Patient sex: F
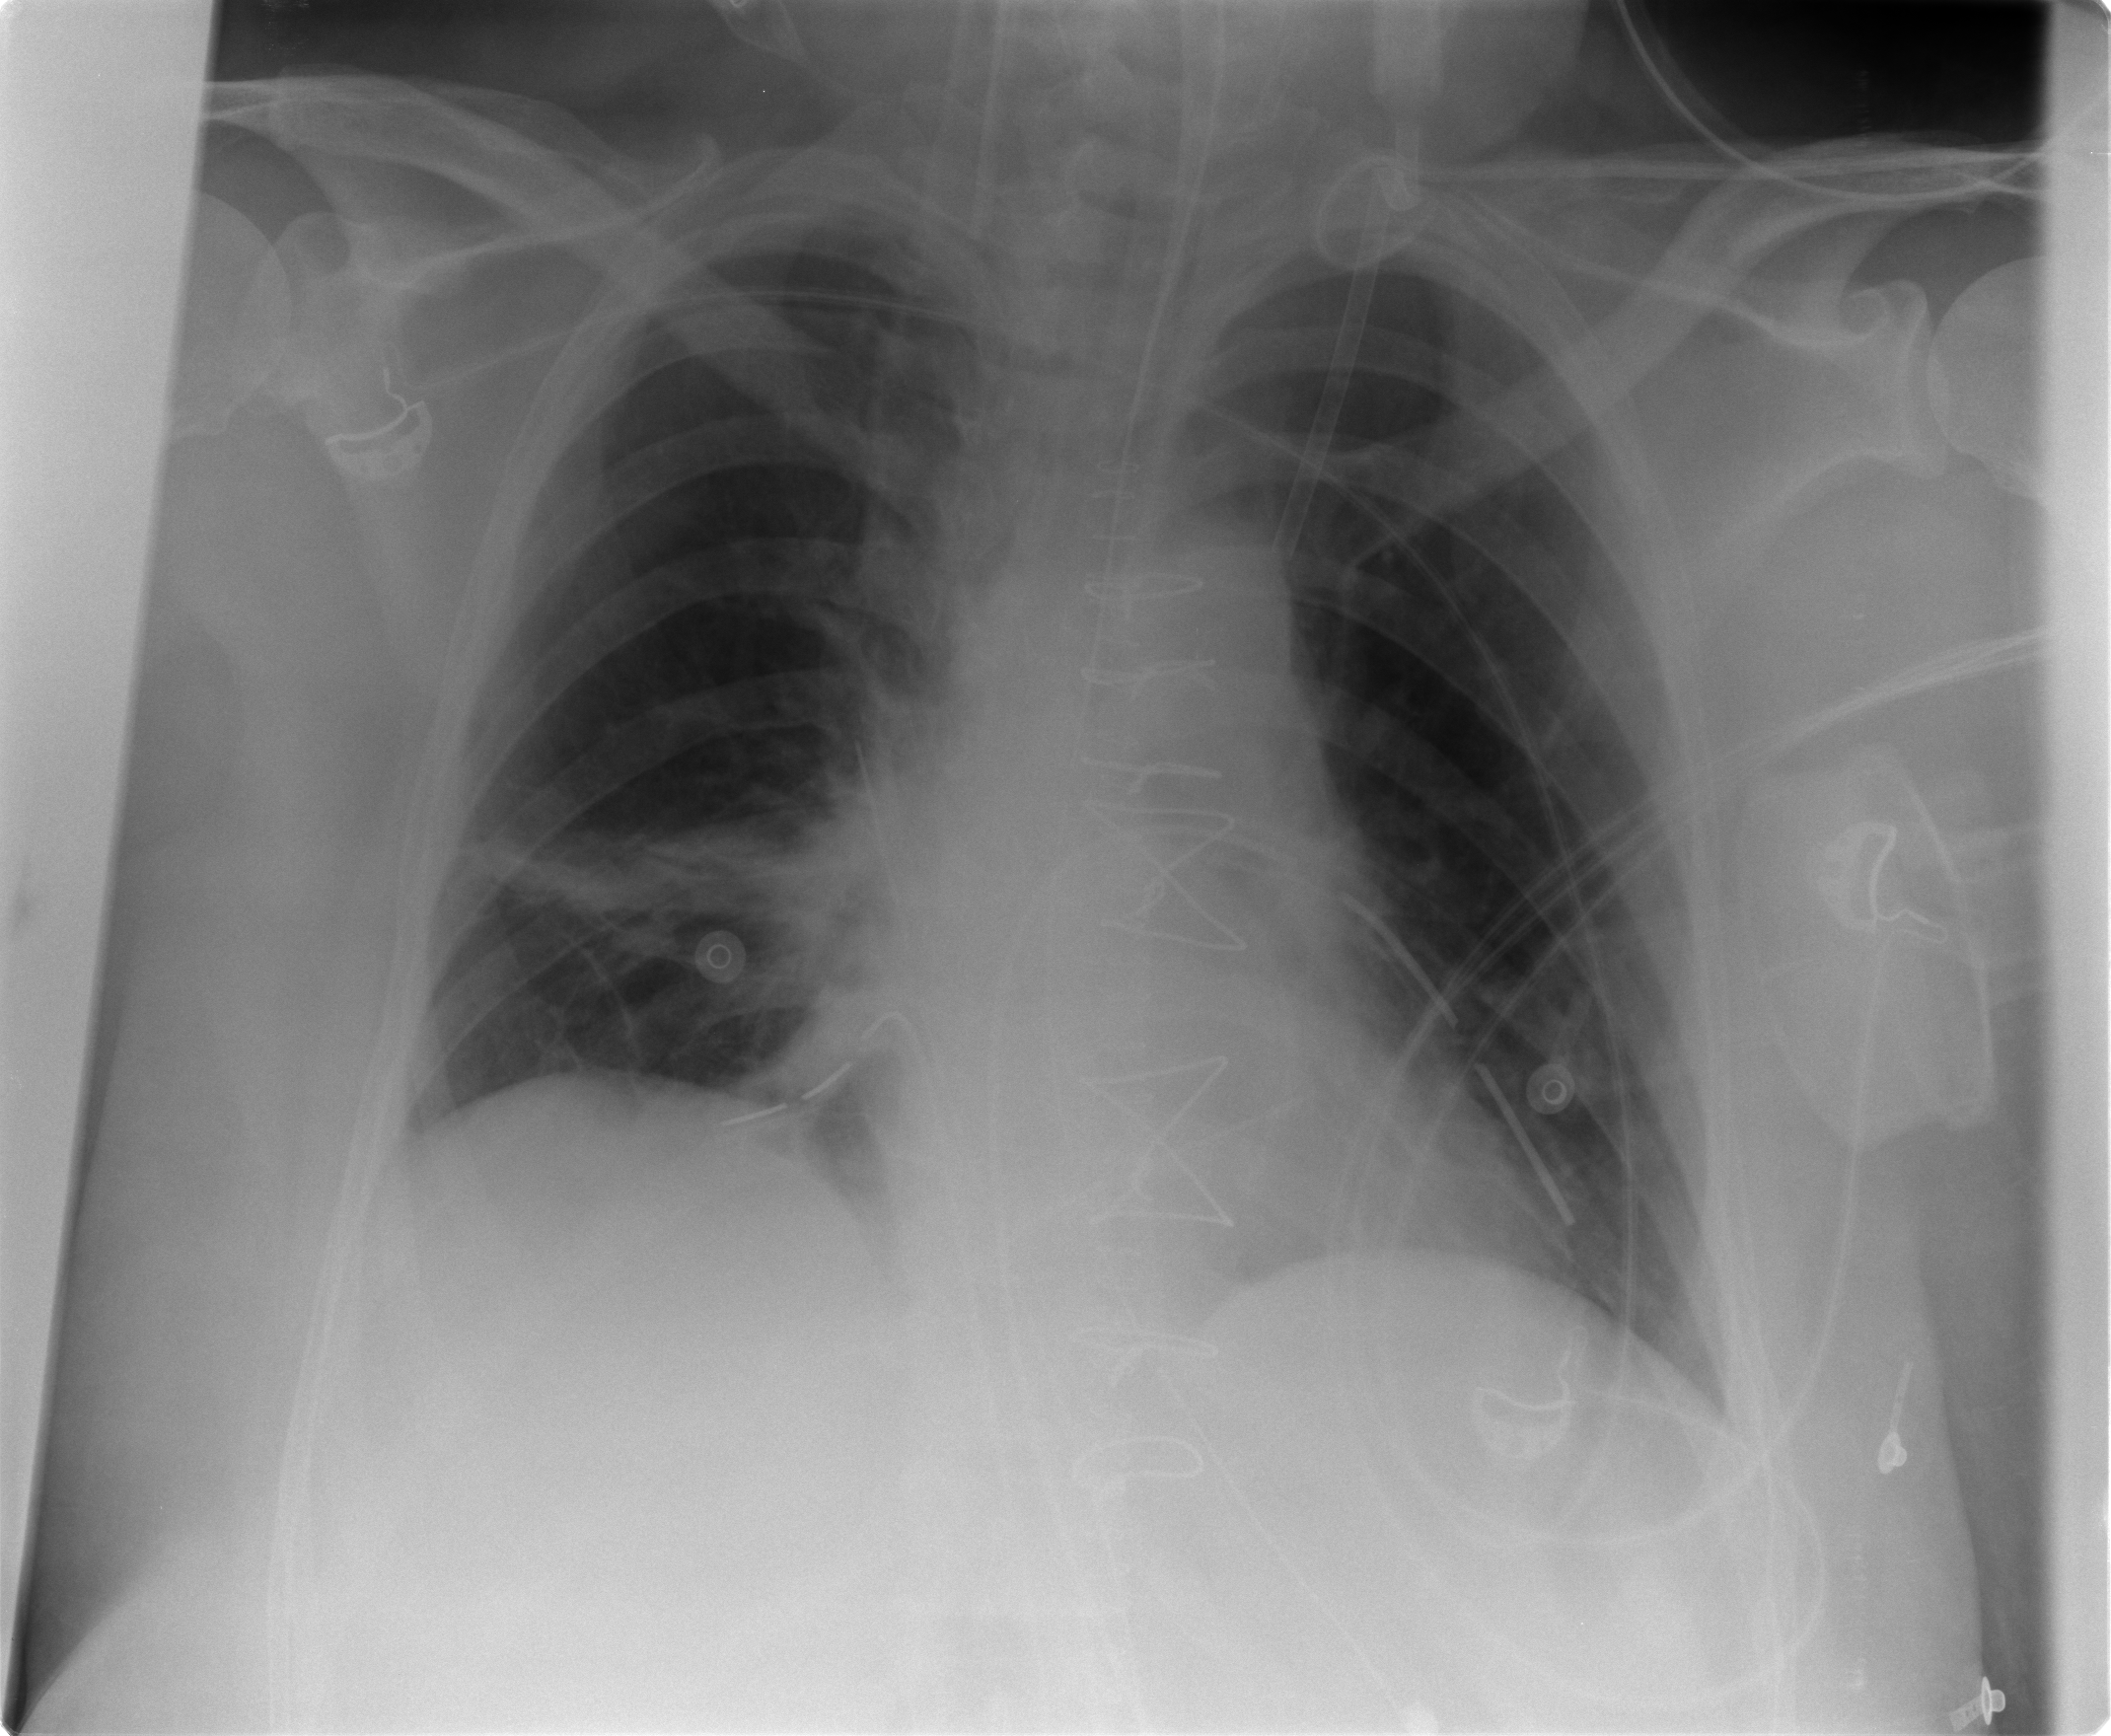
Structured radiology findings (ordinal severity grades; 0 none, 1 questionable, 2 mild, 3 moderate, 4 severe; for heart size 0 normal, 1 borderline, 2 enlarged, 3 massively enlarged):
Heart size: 0
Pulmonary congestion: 0
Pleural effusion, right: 0
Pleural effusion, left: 0
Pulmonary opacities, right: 0
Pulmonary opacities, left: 0
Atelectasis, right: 2
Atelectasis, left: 0